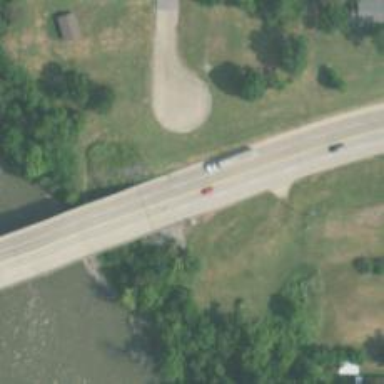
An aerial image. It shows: Primary highway on viaduct.